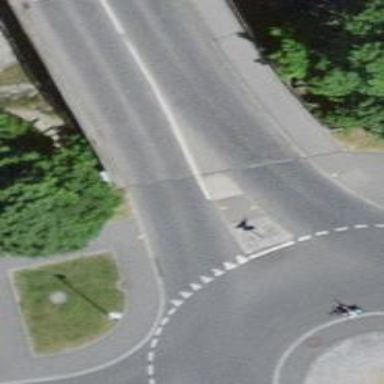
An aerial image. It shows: Residential road with asphalt surface. There is bridge on the road with sidewalk on the left side.